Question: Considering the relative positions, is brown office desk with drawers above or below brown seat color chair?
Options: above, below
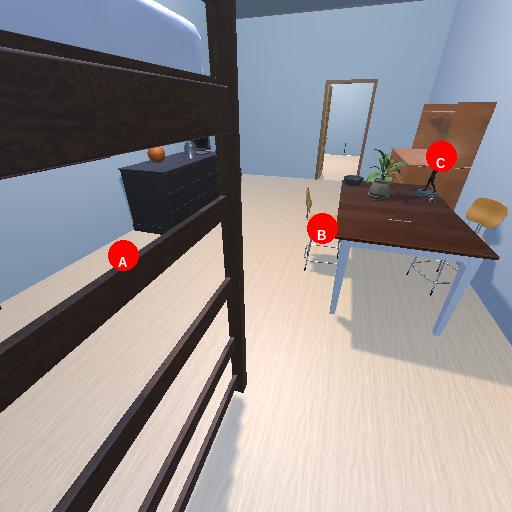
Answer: above